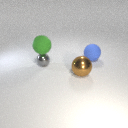
large blue rubber sphere to the right of small gray metal sphere